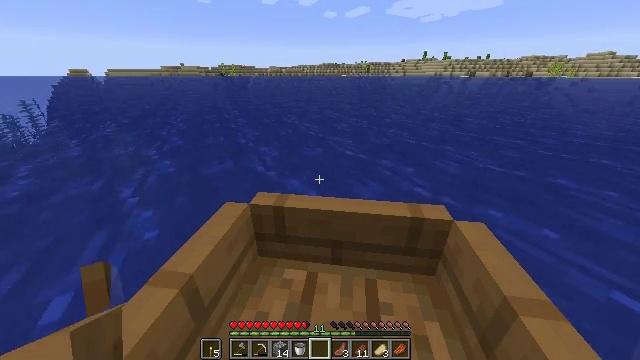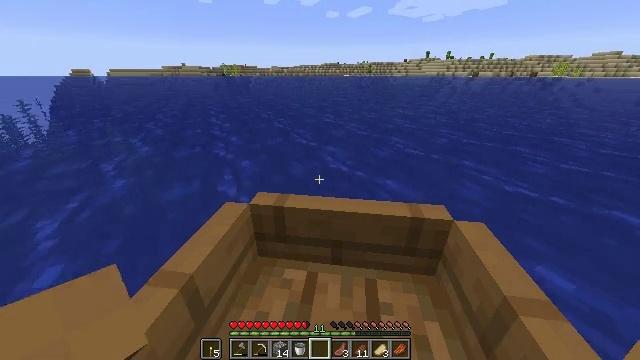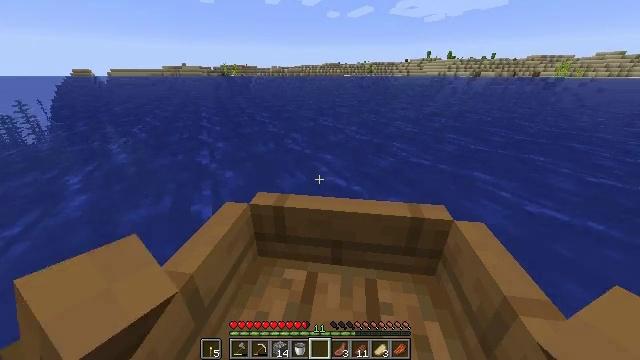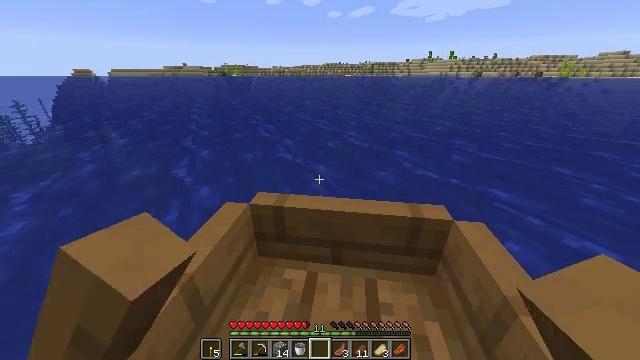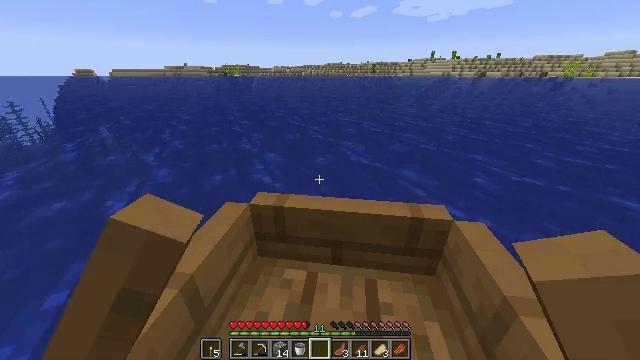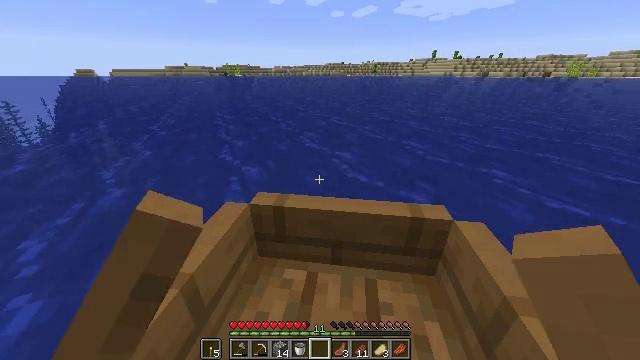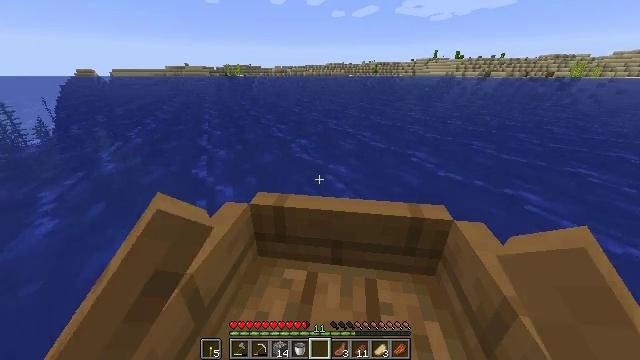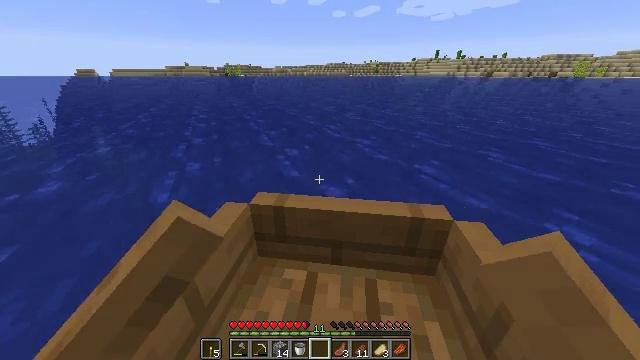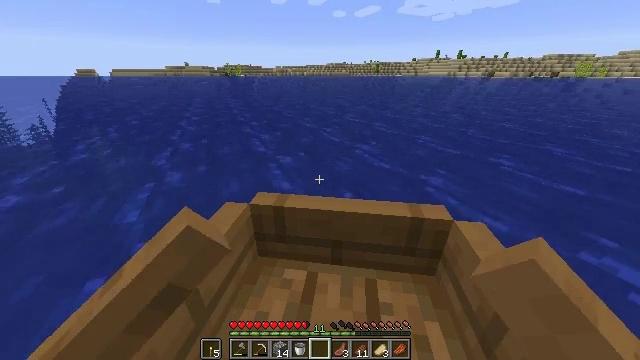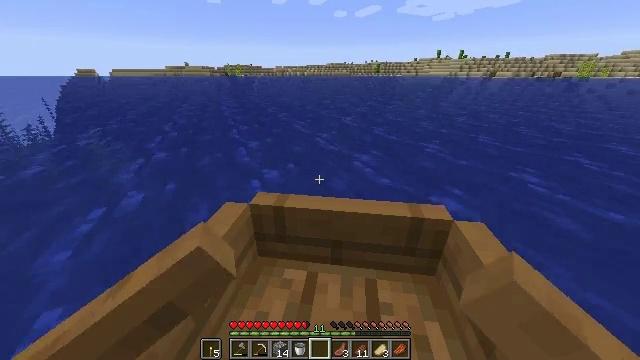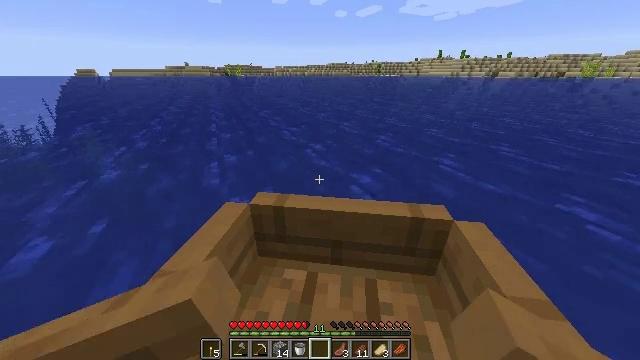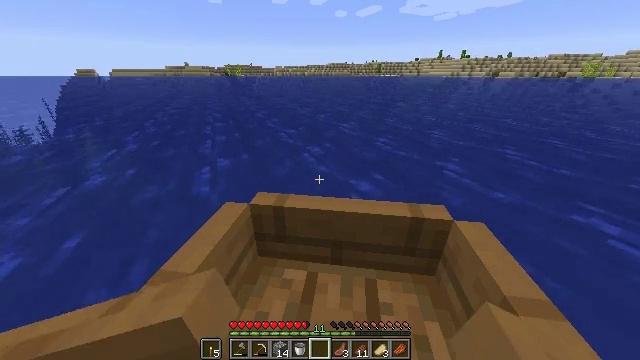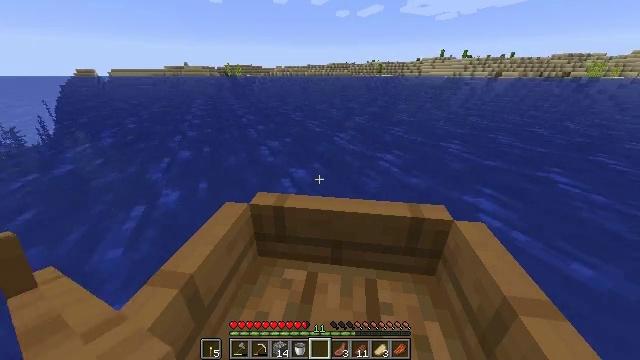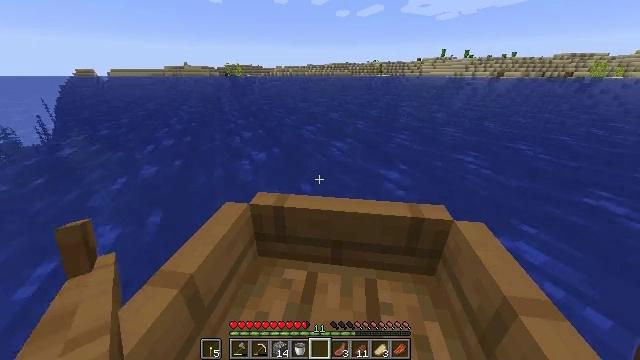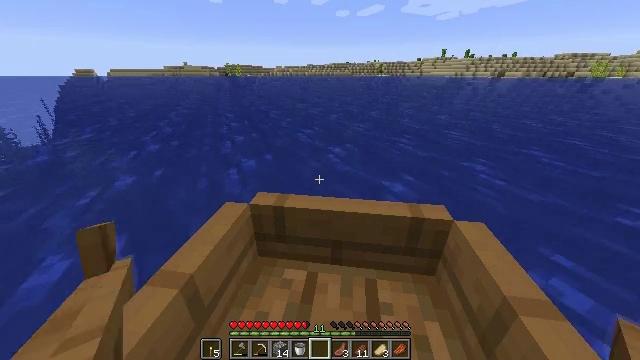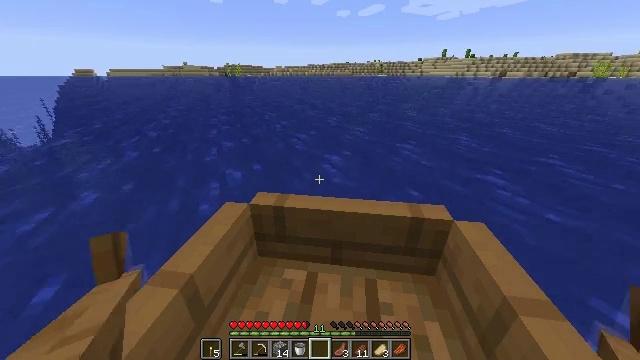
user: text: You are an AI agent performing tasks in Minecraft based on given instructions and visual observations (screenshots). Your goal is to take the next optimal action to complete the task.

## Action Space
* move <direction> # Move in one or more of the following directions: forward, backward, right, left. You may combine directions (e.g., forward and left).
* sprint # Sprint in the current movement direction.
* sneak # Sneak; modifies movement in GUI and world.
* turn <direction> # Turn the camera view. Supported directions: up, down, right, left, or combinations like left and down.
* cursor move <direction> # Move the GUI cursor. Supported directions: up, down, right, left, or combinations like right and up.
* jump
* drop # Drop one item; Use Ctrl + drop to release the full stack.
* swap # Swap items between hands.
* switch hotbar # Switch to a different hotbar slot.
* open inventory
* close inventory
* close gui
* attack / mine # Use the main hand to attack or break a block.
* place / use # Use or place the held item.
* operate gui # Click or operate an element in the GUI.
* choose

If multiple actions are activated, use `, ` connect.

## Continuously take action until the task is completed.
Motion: motion action
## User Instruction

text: Left click to mine the dead bush.
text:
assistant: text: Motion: move forward
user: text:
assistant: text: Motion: move forward, sprint
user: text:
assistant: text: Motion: move forward, sprint
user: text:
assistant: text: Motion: move forward, sprint
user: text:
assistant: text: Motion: move forward, sprint
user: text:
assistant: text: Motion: move forward
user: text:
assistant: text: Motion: move forward
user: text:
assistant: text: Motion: move forward
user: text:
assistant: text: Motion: move forward
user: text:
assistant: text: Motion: move forward
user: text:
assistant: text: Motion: move forward
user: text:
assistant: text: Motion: move forward
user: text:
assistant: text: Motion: move forward, sprint
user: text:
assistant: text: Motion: move forward, sprint
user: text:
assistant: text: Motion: move forward, sprint
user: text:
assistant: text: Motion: move forward, sprint
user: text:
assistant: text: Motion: move forward
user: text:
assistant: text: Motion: move forward
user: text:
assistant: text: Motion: move forward
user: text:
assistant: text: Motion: move forward, sprint
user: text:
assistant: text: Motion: move forward, sprint
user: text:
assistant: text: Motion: move forward, sprint
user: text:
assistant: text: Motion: move forward, sprint
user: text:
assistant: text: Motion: move forward and move right, sprint
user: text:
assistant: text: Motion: move forward and move right, sprint
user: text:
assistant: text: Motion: move forward and move right, sprint
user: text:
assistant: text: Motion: move forward and move right, sprint
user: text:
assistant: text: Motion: move forward, sprint
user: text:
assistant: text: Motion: move forward, sprint
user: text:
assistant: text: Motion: move forward, sprint